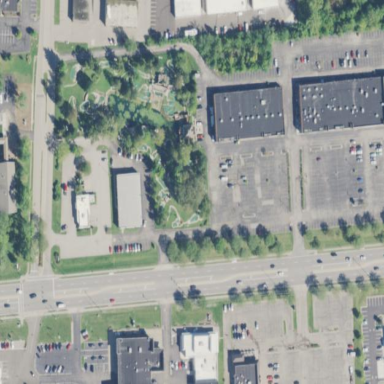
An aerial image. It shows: Miniature golf course within leisure land designated as golf course.